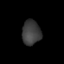
Tissue: lung
Cell type: Endothelial cells
Senescence score: 0.1661
Nuclear area (px): 451
Mean DAPI intensity: 60.743